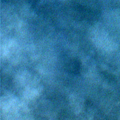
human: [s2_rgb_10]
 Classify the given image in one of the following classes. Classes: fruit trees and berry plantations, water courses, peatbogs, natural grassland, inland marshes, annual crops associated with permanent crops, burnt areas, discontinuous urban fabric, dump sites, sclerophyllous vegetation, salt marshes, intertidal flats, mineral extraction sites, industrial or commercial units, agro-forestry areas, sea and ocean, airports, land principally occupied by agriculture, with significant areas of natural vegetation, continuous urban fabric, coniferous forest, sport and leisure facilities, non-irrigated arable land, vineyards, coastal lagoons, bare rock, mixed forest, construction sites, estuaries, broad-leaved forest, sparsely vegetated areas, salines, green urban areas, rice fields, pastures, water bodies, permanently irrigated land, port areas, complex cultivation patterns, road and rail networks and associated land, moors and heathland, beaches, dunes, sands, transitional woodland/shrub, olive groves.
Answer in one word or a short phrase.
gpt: sea and ocean